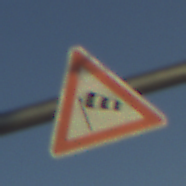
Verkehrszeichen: SeitenwindVonLinks
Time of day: SunriseSunset
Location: Outdoor (Nature)
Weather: Clear
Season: NotSpecified
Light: Natural